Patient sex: F
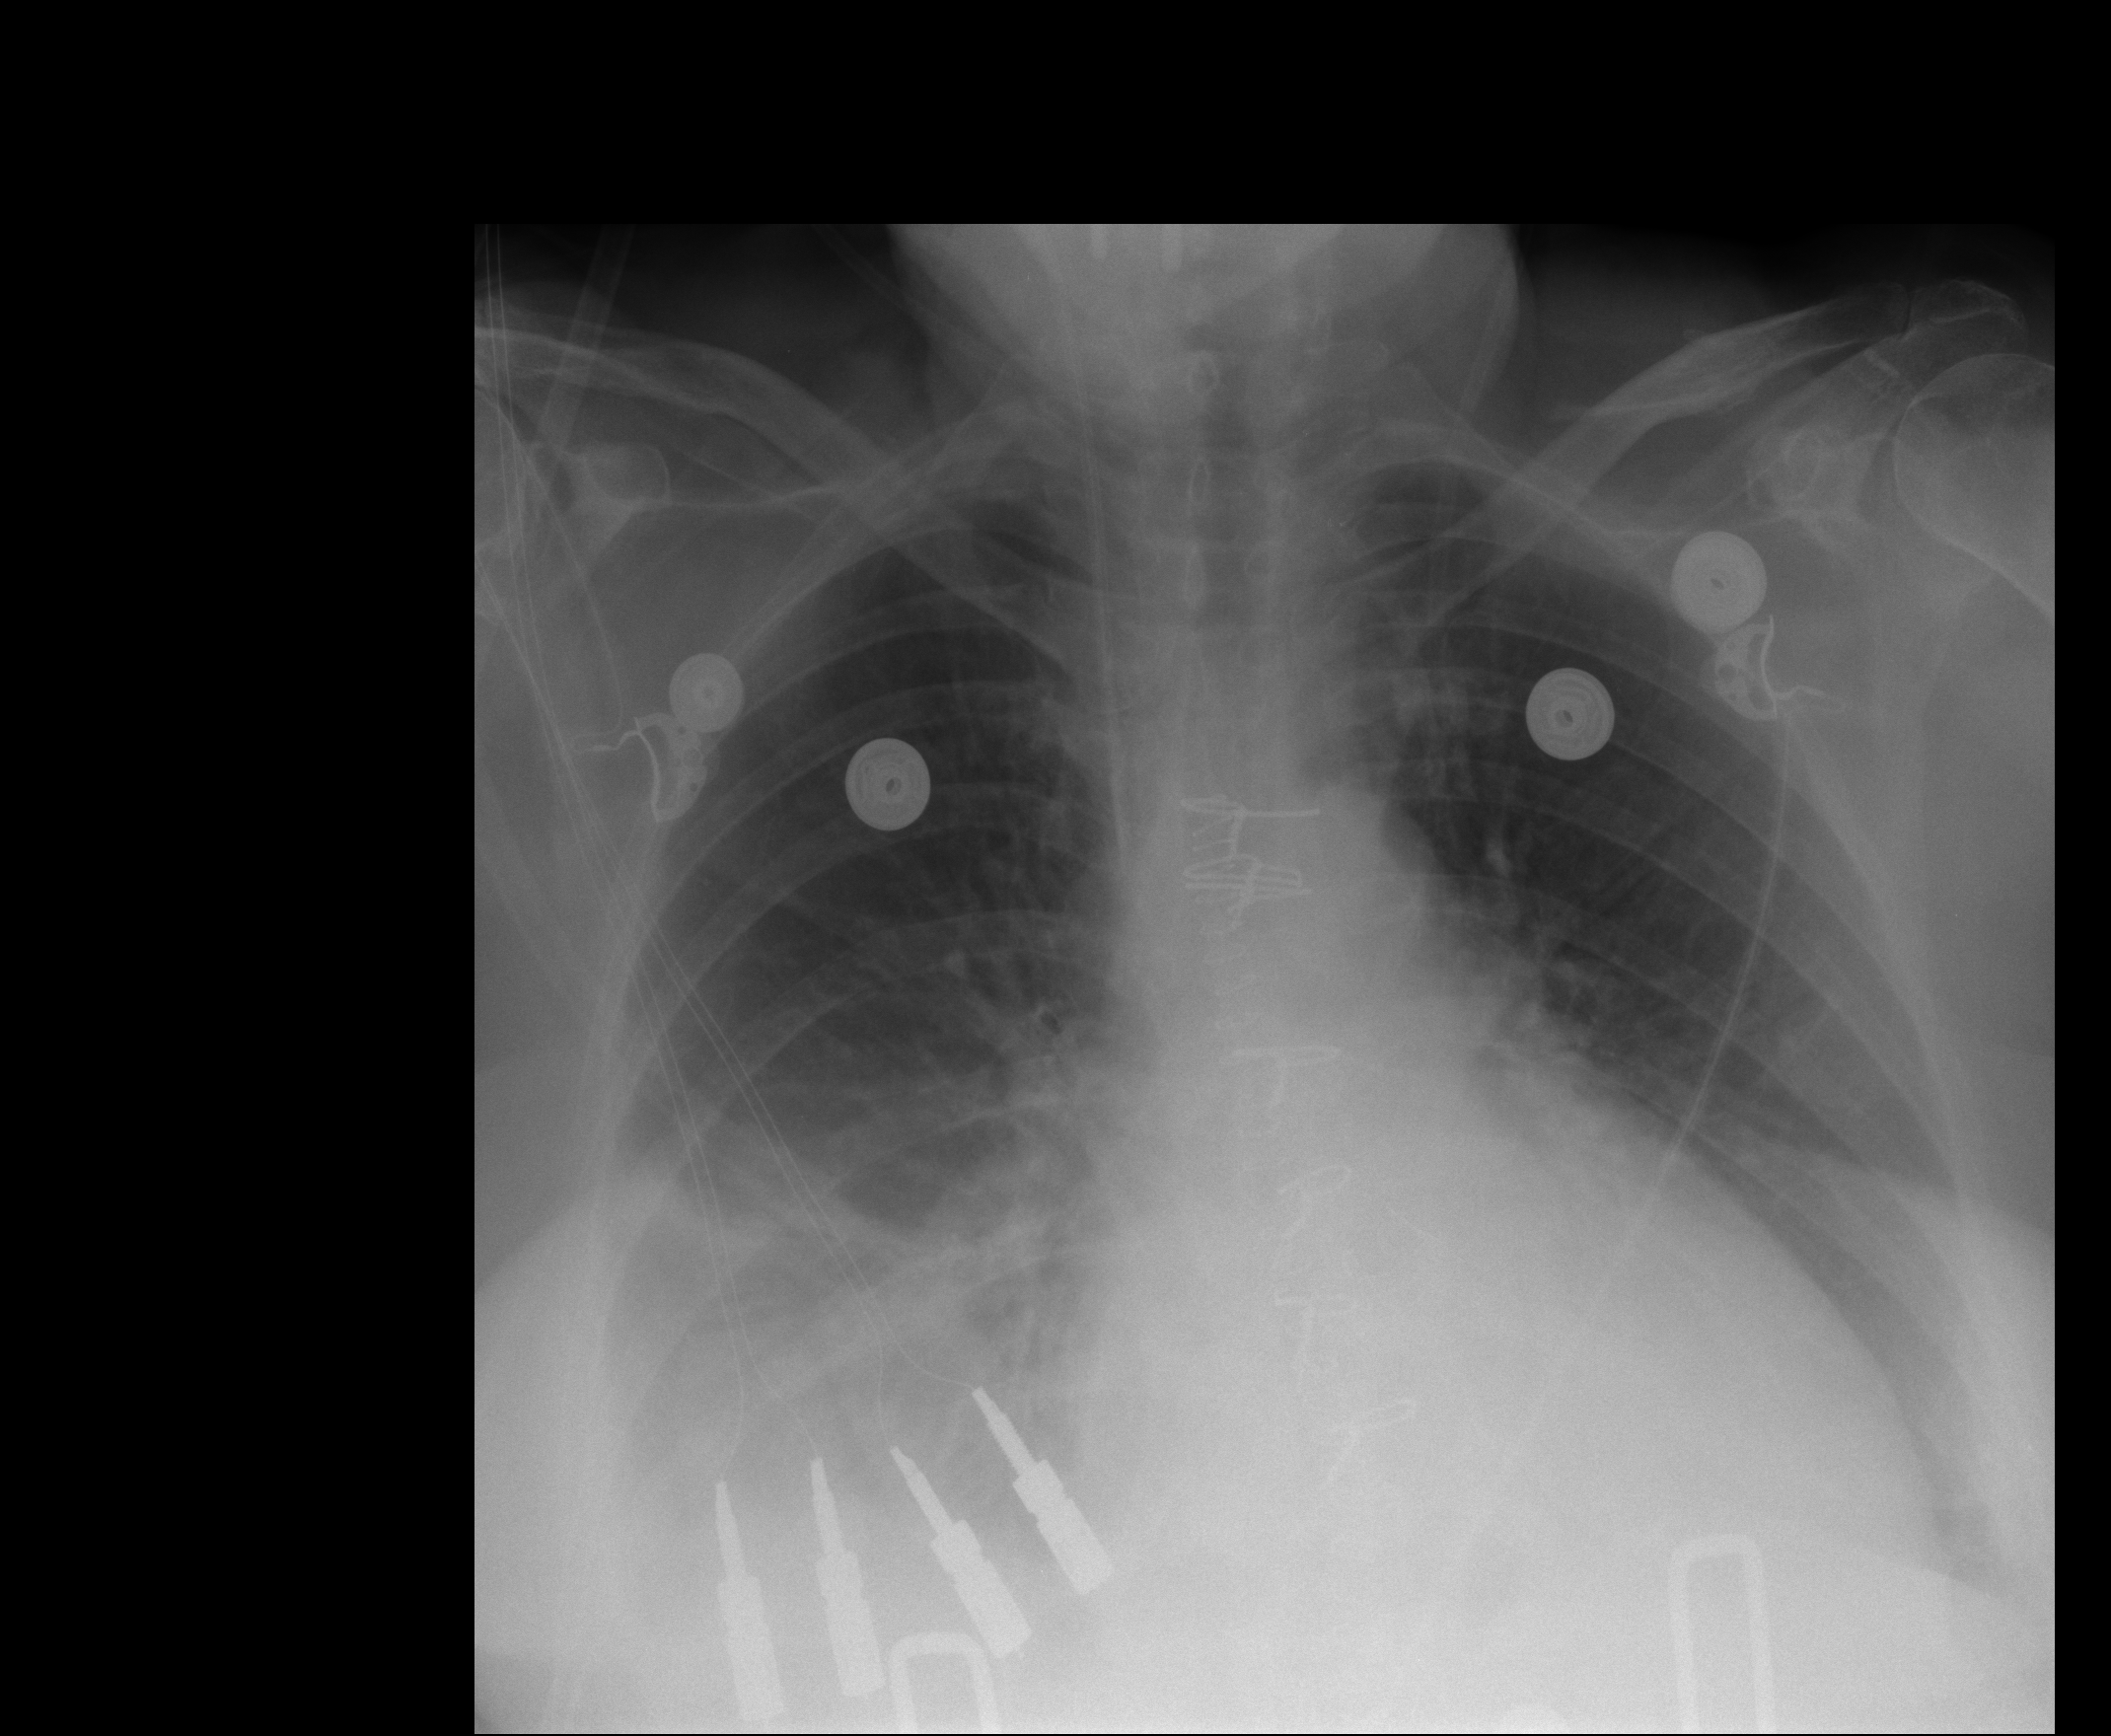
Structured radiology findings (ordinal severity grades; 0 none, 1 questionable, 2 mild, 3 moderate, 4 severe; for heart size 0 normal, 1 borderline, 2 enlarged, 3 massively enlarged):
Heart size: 2
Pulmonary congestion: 2
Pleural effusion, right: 3
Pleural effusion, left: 2
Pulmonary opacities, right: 0
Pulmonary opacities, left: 0
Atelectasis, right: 2
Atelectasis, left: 2